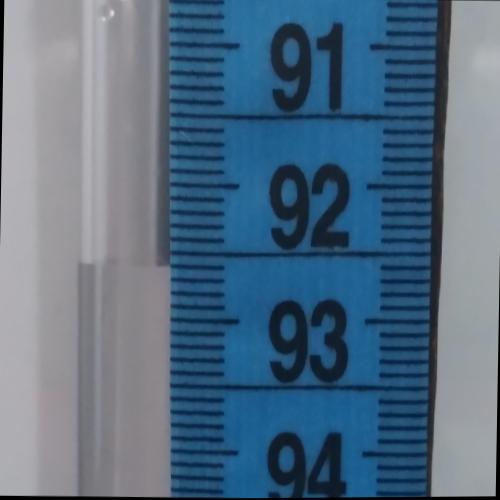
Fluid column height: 92.6 cm